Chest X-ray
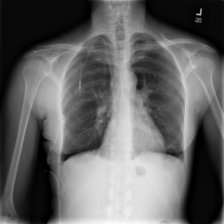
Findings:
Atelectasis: negative
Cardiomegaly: negative
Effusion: negative
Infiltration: negative
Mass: negative
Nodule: negative
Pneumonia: negative
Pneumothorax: negative
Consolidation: negative
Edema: negative
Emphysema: negative
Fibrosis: negative
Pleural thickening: negative
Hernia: negative